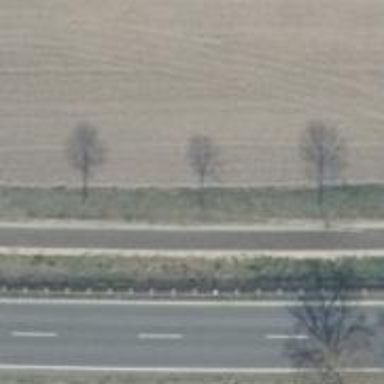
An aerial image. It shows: Row of deciduous broadleaved trees.